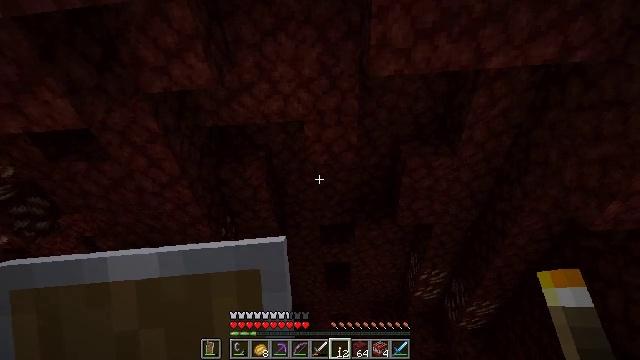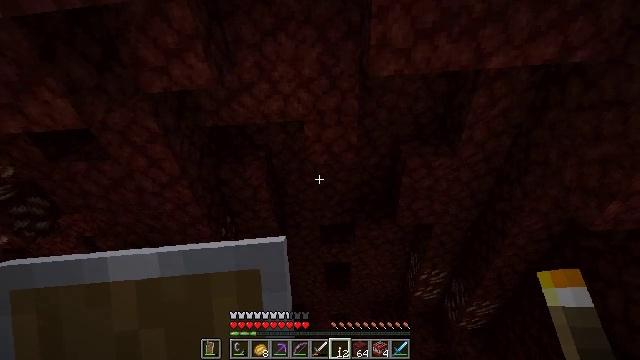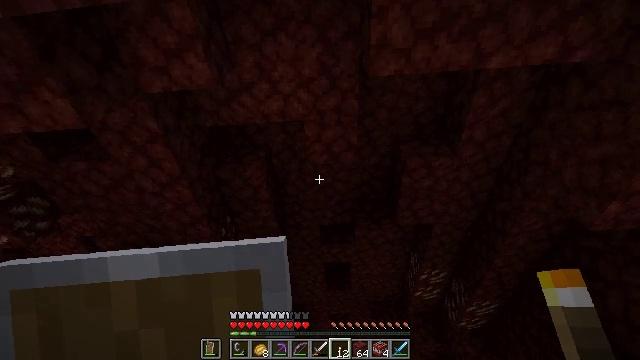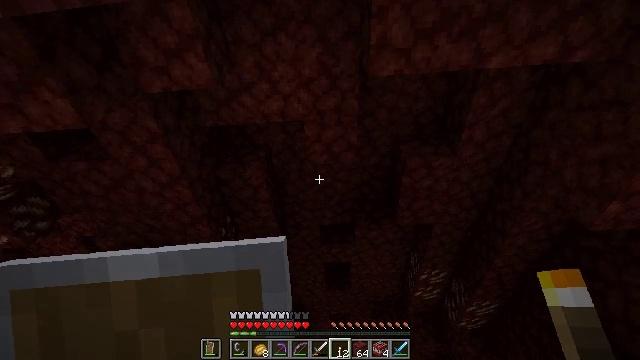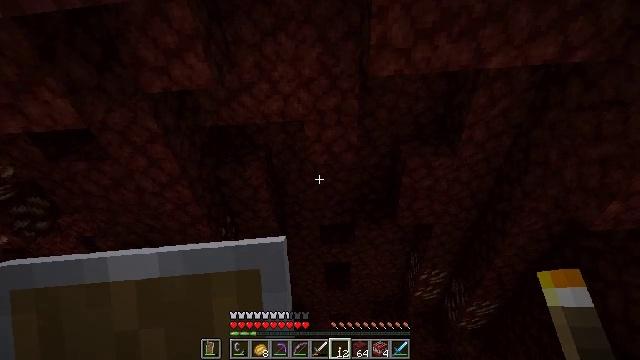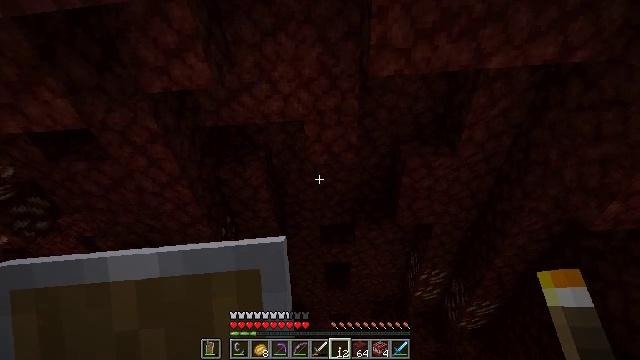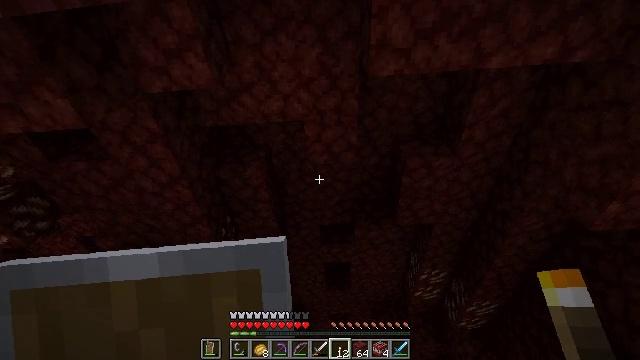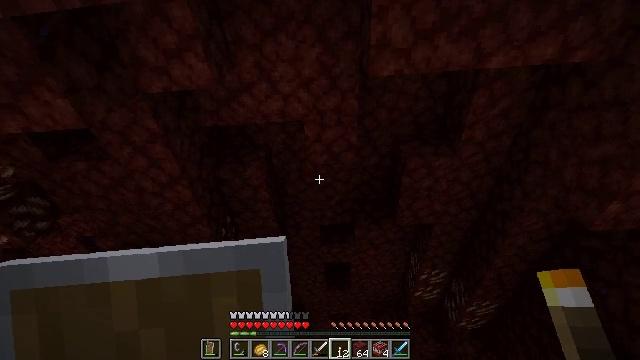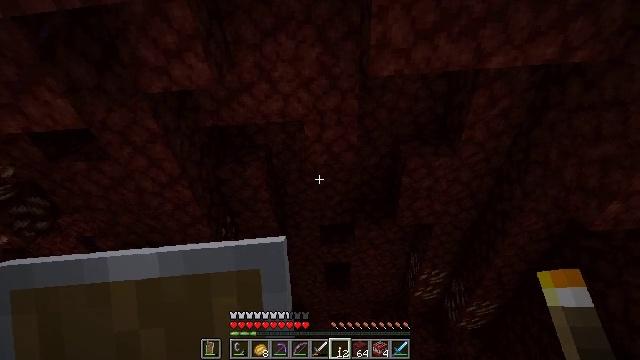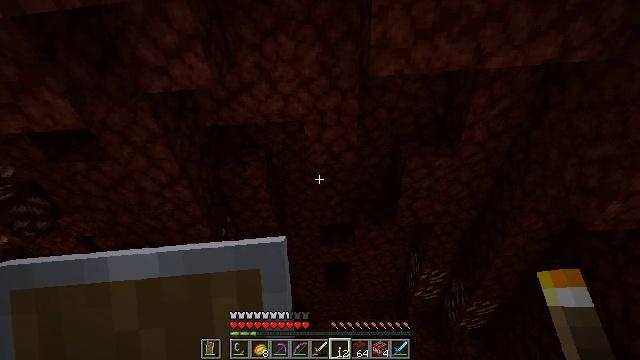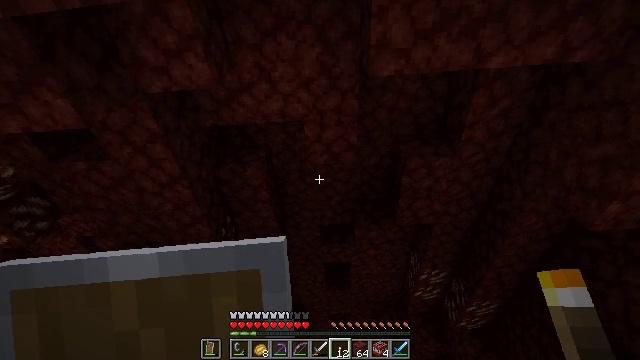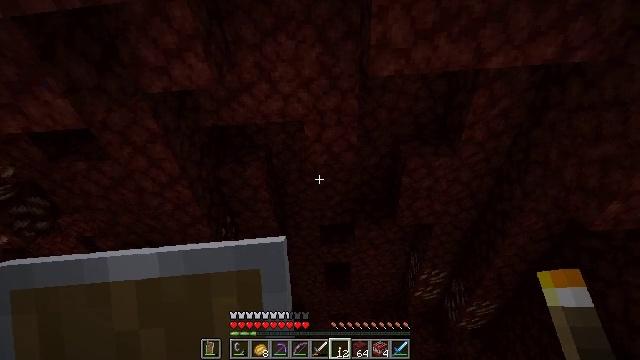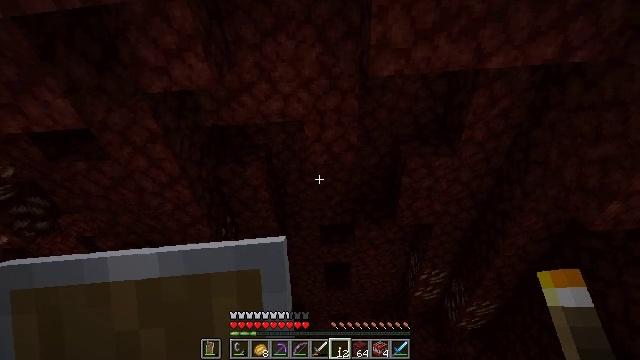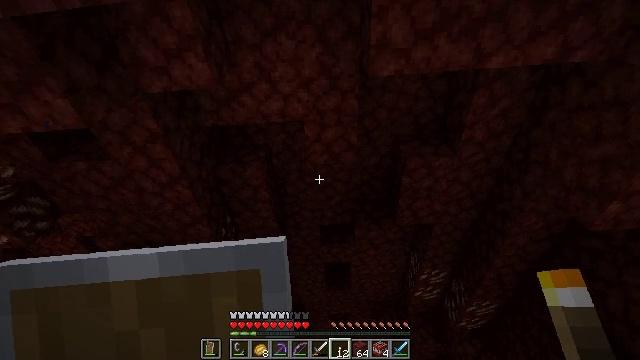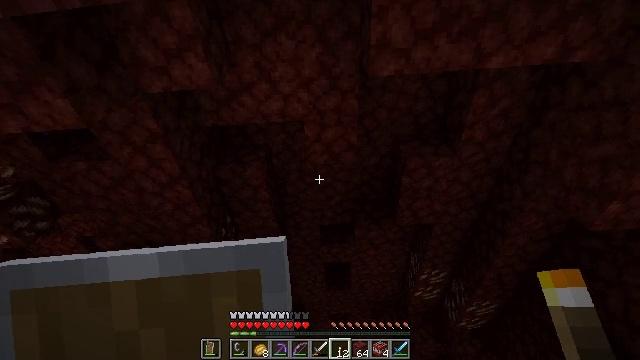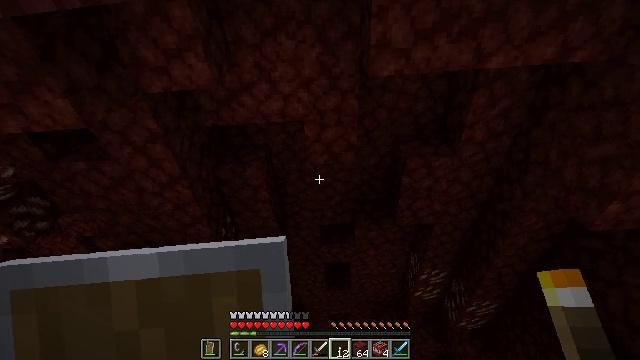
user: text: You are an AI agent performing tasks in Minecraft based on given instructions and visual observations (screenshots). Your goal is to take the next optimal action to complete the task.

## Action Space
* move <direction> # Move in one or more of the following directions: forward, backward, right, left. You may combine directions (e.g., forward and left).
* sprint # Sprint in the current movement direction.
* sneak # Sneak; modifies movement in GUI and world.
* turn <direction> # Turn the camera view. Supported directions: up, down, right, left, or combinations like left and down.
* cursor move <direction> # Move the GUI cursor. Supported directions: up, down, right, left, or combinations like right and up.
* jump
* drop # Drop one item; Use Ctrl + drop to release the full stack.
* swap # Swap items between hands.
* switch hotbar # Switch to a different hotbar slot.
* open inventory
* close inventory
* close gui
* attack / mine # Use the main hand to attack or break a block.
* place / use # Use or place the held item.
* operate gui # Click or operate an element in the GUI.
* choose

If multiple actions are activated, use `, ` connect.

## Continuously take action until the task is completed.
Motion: motion action
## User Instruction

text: Find and extract ancient debris from the Nether.
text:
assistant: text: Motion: no_op
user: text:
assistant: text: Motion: no_op
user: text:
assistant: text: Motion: no_op
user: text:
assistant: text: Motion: no_op
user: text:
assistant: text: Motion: no_op
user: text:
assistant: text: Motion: no_op
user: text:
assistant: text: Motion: no_op
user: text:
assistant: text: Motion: no_op
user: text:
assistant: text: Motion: no_op
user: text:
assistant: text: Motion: no_op
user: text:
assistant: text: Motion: no_op
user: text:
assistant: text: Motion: no_op
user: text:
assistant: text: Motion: no_op
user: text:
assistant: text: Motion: no_op
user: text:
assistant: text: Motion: no_op
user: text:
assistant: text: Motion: no_op
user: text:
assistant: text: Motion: no_op
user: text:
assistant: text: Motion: no_op
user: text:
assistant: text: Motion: no_op
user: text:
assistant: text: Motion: no_op
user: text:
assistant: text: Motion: no_op
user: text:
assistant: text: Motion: no_op
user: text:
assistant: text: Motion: no_op
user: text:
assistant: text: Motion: no_op
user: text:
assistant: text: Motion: no_op
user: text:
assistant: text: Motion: turn right
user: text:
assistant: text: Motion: turn right
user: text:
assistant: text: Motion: turn right and up
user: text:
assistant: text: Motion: turn right and up
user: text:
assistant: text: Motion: turn right